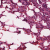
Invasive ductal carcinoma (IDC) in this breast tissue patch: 1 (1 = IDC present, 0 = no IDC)